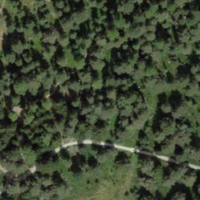
EUNIS habitat code: 43
Species observed at this site:
Arnica montana